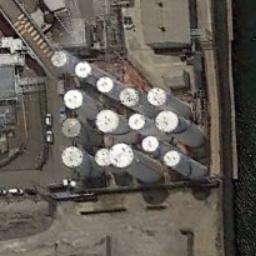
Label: storage_tank